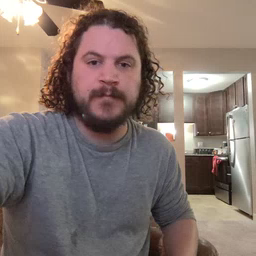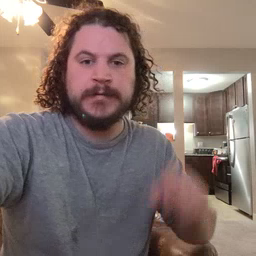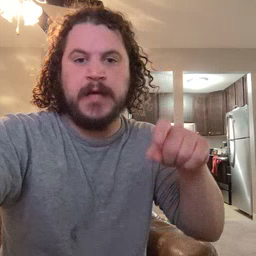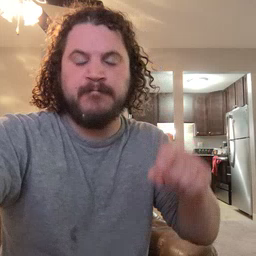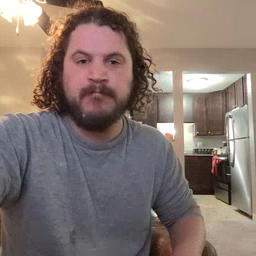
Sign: time